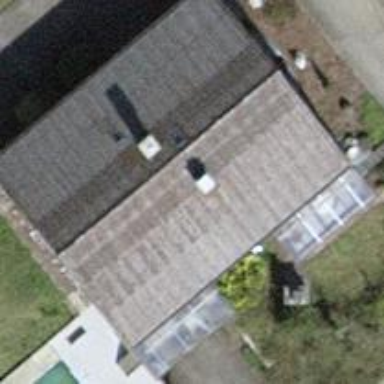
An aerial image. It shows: Building with tile roof.